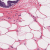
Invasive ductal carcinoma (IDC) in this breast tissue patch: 0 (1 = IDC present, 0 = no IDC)